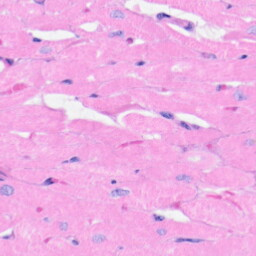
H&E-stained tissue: Heart